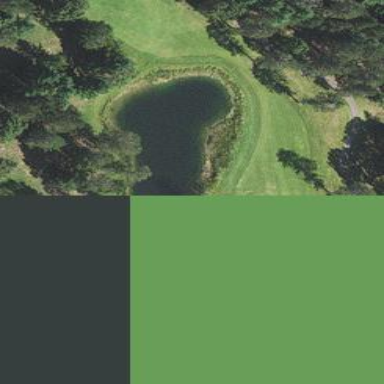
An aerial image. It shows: Golf fairway in the image.